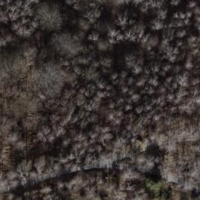
EUNIS habitat code: 44
Species observed at this site:
Circaea lutetiana